Question: Hello im using a navigation drawer with the fragments replaced with frame but i want to keep a bottom space an change fragments in the white space. How can i do this?
'''
<android.support.v4.widget.DrawerLayout
xmlns:android="http://schemas.android.com/apk/res/android"
xmlns:app="http://schemas.android.com/apk/res-auto"
xmlns:tools="http://schemas.android.com/tools"
android:id="@+id/drawer"
android:layout_width="match_parent"
android:layout_height="match_parent"
android:fitsSystemWindows="true"
tools:context=".MainActivity">
<FrameLayout
android:id="@+id/frame"
android:layout_width="match_parent"
android:layout_height="match_parent">
<View
android:layout_width="match_parent"
android:layout_height="70dp"
android:layout_gravity="bottom"
android:background="@color/colorPrimary" />
</FrameLayout>
<android.support.design.widget.NavigationView
android:id="@+id/navigation_view"
android:layout_width="wrap_content"
android:layout_height="match_parent"
android:layout_gravity="start"
android:fitsSystemWindows="true"
app:headerLayout="@layout/header"
app:menu="@menu/drawer" />
</android.support.v4.widget.DrawerLayout>
'''

MainActivity.java
package panayiotis.mysmarthome;
'''
import android.content.Intent;
import android.os.Bundle;
import android.os.Handler;
import android.support.design.widget.NavigationView;
import android.support.design.widget.Snackbar;
import android.support.v4.app.Fragment;
import android.support.v4.app.FragmentTransaction;
import android.support.v4.widget.DrawerLayout;
import android.support.v7.app.ActionBarDrawerToggle;
import android.support.v7.app.AppCompatActivity;
import android.view.MenuItem;
import android.view.View;
import android.widget.Toast;
import org.greenrobot.eventbus.EventBus;
import org.greenrobot.eventbus.Subscribe;
import panayiotis.mysmarthome.fragments.Dashboard;
import panayiotis.mysmarthome.fragments.Home;
import panayiotis.mysmarthome.eventbus.MessageEvent;
import panayiotis.mysmarthome.libraries.mqtt.ImqttCallback;
public class MainActivity extends AppCompatActivity implements ImqttCallback{
//Defining Variables
public DrawerLayout drawerLayout;
private ActionBarDrawerToggle drawerToggle;
private NavigationView navigationView;
private Handler mHandler;
private Runnable mPendingRunnable;
private Fragment selectedFragment;
private Snackbar snackbar;
@Override
protected void onCreate(Bundle savedInstanceState) {
super.onCreate(savedInstanceState);
setContentView(R.layout.activity_main);
mHandler = new Handler(getMainLooper());
initInstances();
}
private void initInstances() {
//Initializing NavigationView
navigationView = (NavigationView) findViewById(R.id.navigation_view);
//Setting Navigation View Item Selected Listener to handle the item click of the navigation menu
navigationView.setNavigationItemSelectedListener(new NavigationView.OnNavigationItemSelectedListener() {
// This method will trigger on item Click of navigation menu
@Override
public boolean onNavigationItemSelected(MenuItem menuItem) {
//Checking if the item is in checked state or not, if not make it in checked state
if (!menuItem.isChecked())
menuItem.setChecked(true);
else {
//Closing drawer on item click
drawerLayout.closeDrawers();
return true;
}
selectedFragment = null;
//Check to see which item was being clicked and perform appropriate action
switch (menuItem.getItemId()) {
case R.id.dashboard:
selectedFragment = new Dashboard();
break;
case R.id.home:
selectedFragment = new Home();
break;
default:
Toast.makeText(getApplicationContext(), "Somethings Wrong", Toast.LENGTH_SHORT).show();
break;
}
mPendingRunnable = new Runnable() {
@Override
public void run() {
FragmentTransaction fragmentTransaction = getSupportFragmentManager().beginTransaction();
fragmentTransaction.replace(R.id.frame, selectedFragment);
fragmentTransaction.commit();
}
};
//Closing drawer on item click
drawerLayout.closeDrawers();
return true;
}
});
// Initializing Drawer Layout and ActionBarToggle
drawerLayout = (DrawerLayout) findViewById(R.id.drawer);
drawerToggle = new ActionBarDrawerToggle(this, drawerLayout, R.string.drawer_open, R.string.drawer_close) {
@Override
public void onDrawerClosed(View drawerView) {
super.onDrawerClosed(drawerView);
// If mPendingRunnable is not null, then add to the message queue
if (mPendingRunnable != null) {
mHandler.post(mPendingRunnable);
mPendingRunnable = null;
}
}
@Override
public void onDrawerOpened(View drawerView) {
super.onDrawerOpened(drawerView);
}
};
//Setting the actionbarToggle to drawer layout
drawerLayout.addDrawerListener(drawerToggle);
selectedFragment = new Dashboard();
FragmentTransaction fragmentTransaction = getSupportFragmentManager().beginTransaction();
fragmentTransaction.replace(R.id.frame, selectedFragment);
fragmentTransaction.commit();
}
@Override
public void onPostCreate(Bundle savedInstanceState) {
super.onPostCreate(savedInstanceState);
drawerToggle.syncState();
}
@Override
protected void onStart() {
super.onStart();
EventBus.getDefault().register(this);
snackbar = Snackbar
.make(drawerLayout, "Connecting...", Snackbar.LENGTH_INDEFINITE);
snackbar.show();
MySmartHome.getInstance().getMqttClient().connect(this);
}
@Override
protected void onStop() {
super.onStop();
EventBus.getDefault().unregister(this);
}
@Override
protected void onDestroy() {
super.onDestroy();
MySmartHome.getInstance().getMqttClient().disconnect();
}
/**
* Eventbus function
*/
@Subscribe
public void onEventBusReceived(MessageEvent event) {
if (event.getType() == MessageEvent.Type.LOG_OUT) {
logout();
}
}
private void logout() {
MySmartHome.getInstance().getDataManager().deleteAllData();
Intent intent = new Intent(MainActivity.this, LoginActivity.class);
startActivity(intent);
finish();
}
/**
* ImqttCallback
*/
@Override
public void connected() {
snackbar.dismiss();
snackbar = Snackbar
.make(drawerLayout, "Connected", Snackbar.LENGTH_SHORT);
snackbar.show();
}
@Override
public void connectionFailed() {
}
}
'''
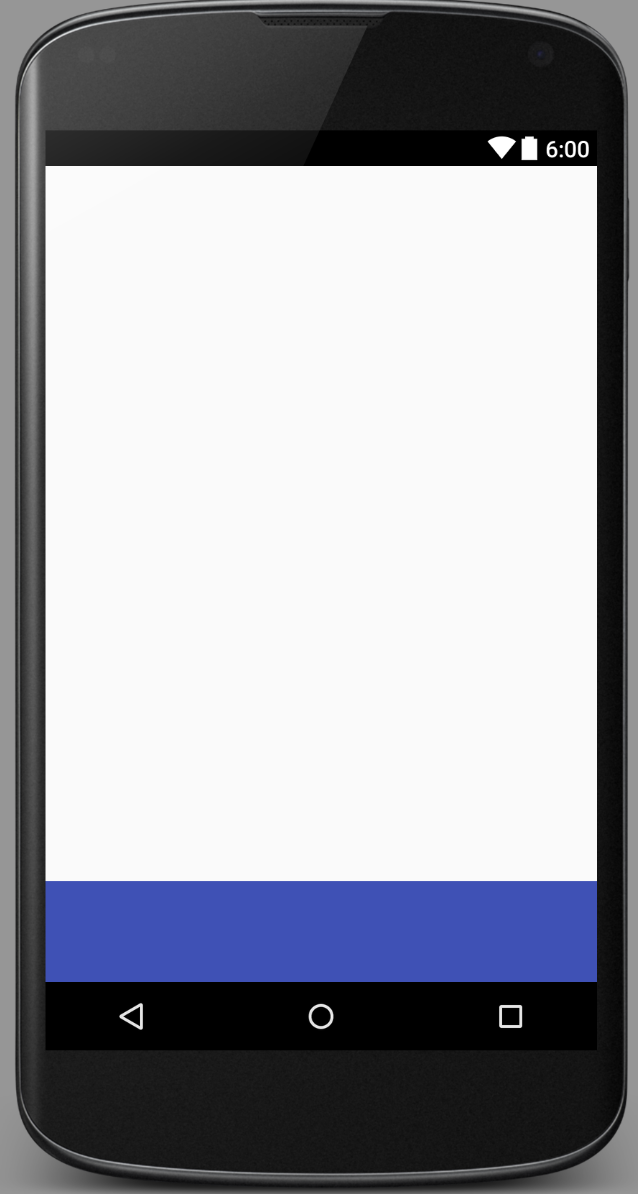
Answer: You can establish this layout by background drawable and 'paddingBottom'. like below.
layout xml:
'''
<android.support.v4.widget.DrawerLayout
xmlns:android="http://schemas.android.com/apk/res/android"
xmlns:tools="http://schemas.android.com/tools"
android:id="@+id/drawer"
android:layout_width="match_parent"
android:layout_height="match_parent"
android:fitsSystemWindows="true"
tools:context=".MainActivity">
<FrameLayout
android:id="@+id/frame"
android:layout_width="match_parent"
android:layout_height="match_parent"
android:paddingBottom="70dp"
android:background="@drawable/bg_frame"/>
<android.support.design.widget.NavigationView
android:id="@+id/navigation_view"
android:layout_width="wrap_content"
android:layout_height="match_parent"
android:layout_gravity="start"
android:fitsSystemWindows="true"
app:headerLayout="@layout/header"
app:menu="@menu/drawer" />
</android.support.v4.widget.DrawerLayout>
'''
bg_frame.xml:
'''
<?xml version="1.0" encoding="utf-8"?>
<layer-list xmlns:android="http://schemas.android.com/apk/res/android" >
<item android:height="70dp" android:gravity="bottom">
<shape android:shape="rectangle">
<solid android:color="@color/colorPrimary"/>
</shape>
</item>
</layer-list>
'''